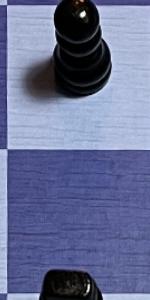
Label: Empty